Question: I want to do a round robin image rotation as shown below.
The x vertical line from the start of image is removed and added to the end of image.
What is the best way to do this in OpenCV, GDI++ and WPF? I need a solution for each of these platform but they could be implemented differently.
I need to implement it in a function with the following signature(for opencv)
'''
Mat CircShift(Mat inputImage, int PixelInXdirectionToShift);
'''
I know how can I do this by manipulating pixels, but I am looking for a solution that do this very fast when pixel manipulation is not that fast.
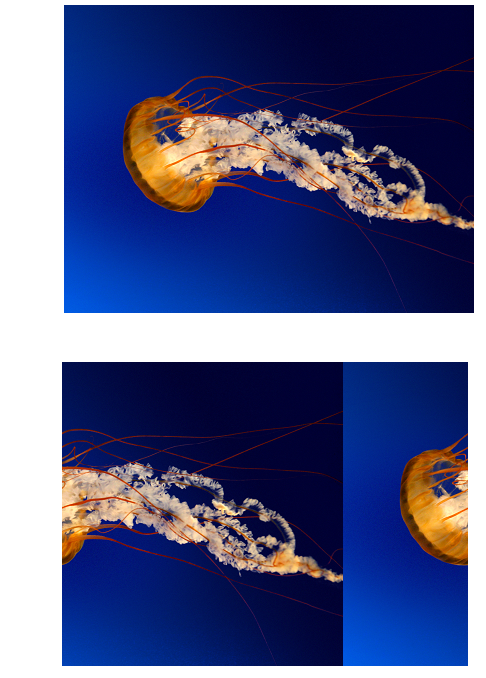
Answer: '''
Mat outImg(inputImg.size(),inputImg.type());
inputImg(Rect(0, 0, shiftX, height)).copyTo(outImg(Rect(width-shiftX, 0, shiftX, height)));
inputImg(Rect(shiftX, 0, width-shiftX, height)).copyTo(outImg(Rect(0, 0, width-shiftX, height)));
'''